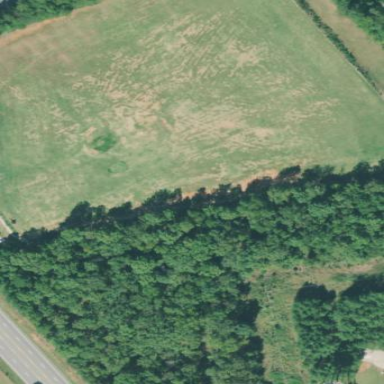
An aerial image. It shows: Driving range for golf on grass.